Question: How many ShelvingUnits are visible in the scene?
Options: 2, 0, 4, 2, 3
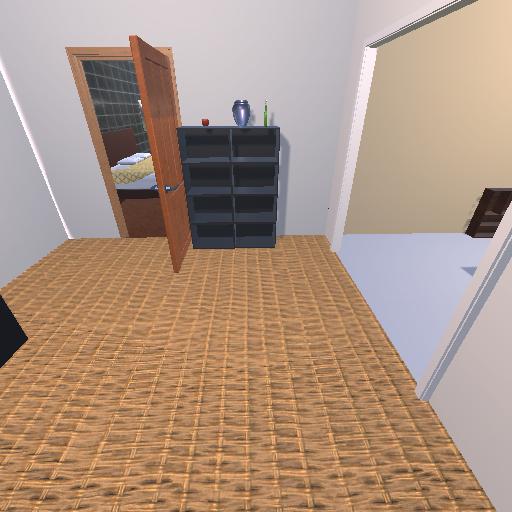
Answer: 2